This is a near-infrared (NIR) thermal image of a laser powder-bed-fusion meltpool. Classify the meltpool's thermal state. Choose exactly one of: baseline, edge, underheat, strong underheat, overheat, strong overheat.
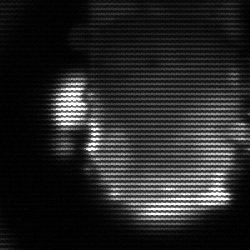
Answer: baseline